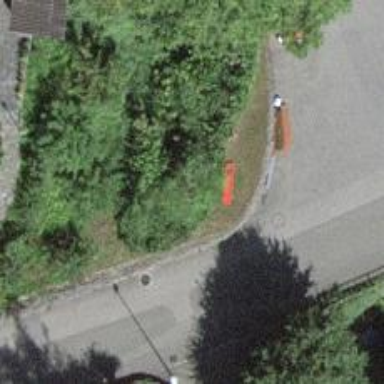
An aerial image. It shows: Red bench.